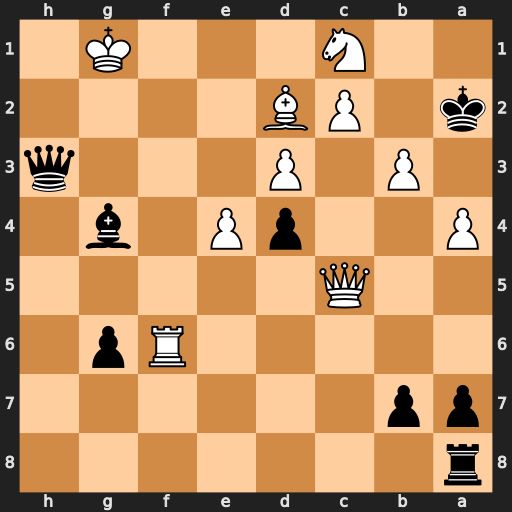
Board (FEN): r7/pp6/5Rp1/2Q5/P2pP1b1/1P1P3q/k1PB4/2N3K1
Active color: b
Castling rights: -
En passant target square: -
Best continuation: Kb1 Qe5 Rh8